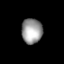
Tissue: lung
Cell type: Epithelial cells
Senescence score: 0.2369
Nuclear area (px): 507
Mean DAPI intensity: 155.215